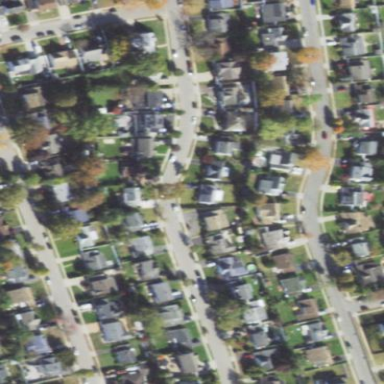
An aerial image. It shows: Sidewalk.